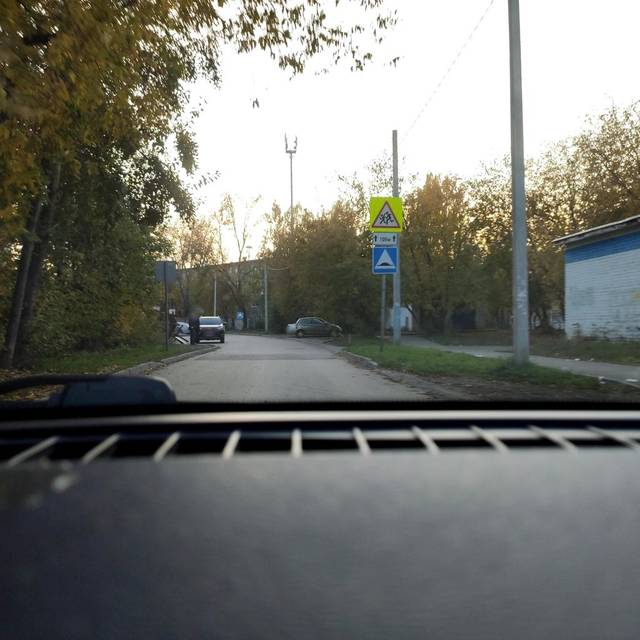
Region: Russia
Coordinates: 57.996, 56.199